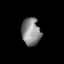
Tissue: lung
Cell type: Endothelial cells
Senescence score: 0.6086
Nuclear area (px): 509
Mean DAPI intensity: 136.758